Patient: sex M, age 57
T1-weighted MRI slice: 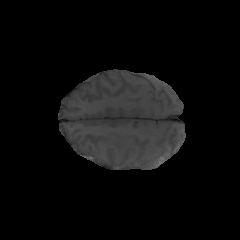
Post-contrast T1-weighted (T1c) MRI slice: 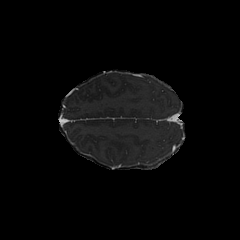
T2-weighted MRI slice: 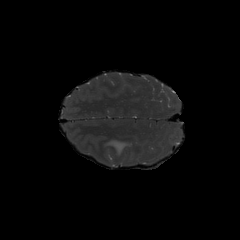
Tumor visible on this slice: yes
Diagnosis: Glioblastoma, IDH-wildtype
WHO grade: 4